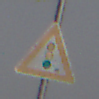
Verkehrszeichen: Lichtzeichenanlage
Umgebung: Outdoor, Nature
Tageszeit: MorningAfternoon
Wetter: PartlyCloudy
Licht: Natural
Jahreszeit: NotSpecified
Kontrast: MediumContrast